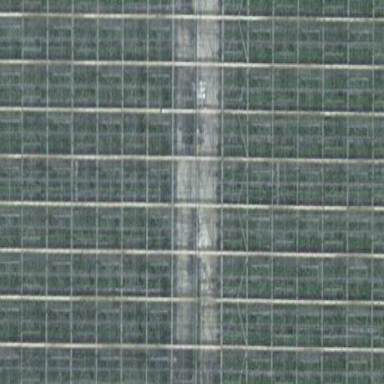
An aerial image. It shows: Greenhouse.